A bearing vibration time series has been folded into this square grayscale image, one row per segment of consecutive samples. Determine the bearing's health state. Answer with exactly one of: normal, inner_race, outer_race, ball.
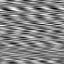
Answer: outer_race